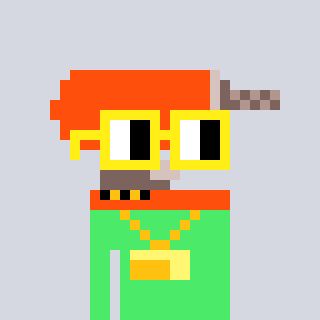
a pixel art character with square yellow glasses, a drill-shaped head and a teal-colored body on a cool background